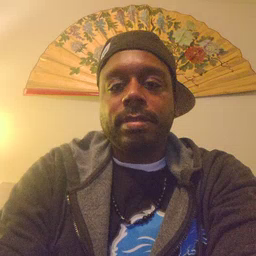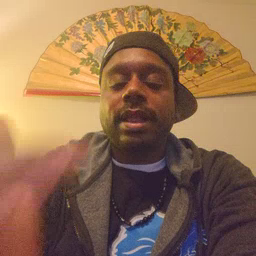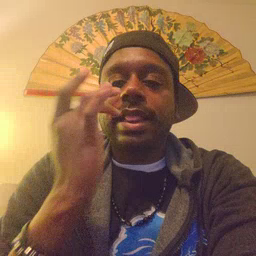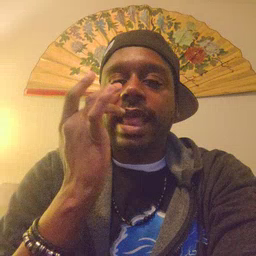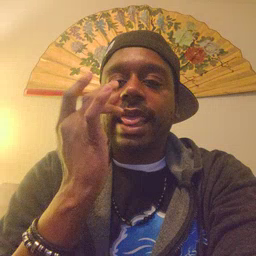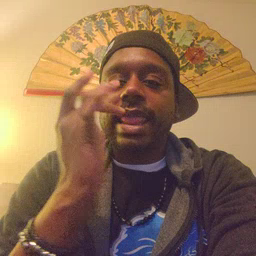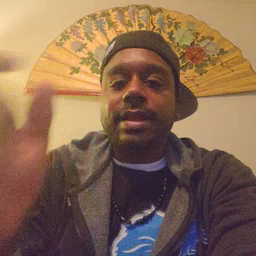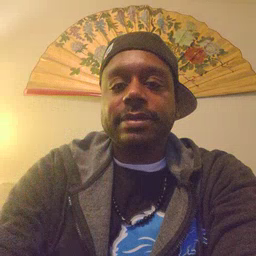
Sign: taste